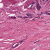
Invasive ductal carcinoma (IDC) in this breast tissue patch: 0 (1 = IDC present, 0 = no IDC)